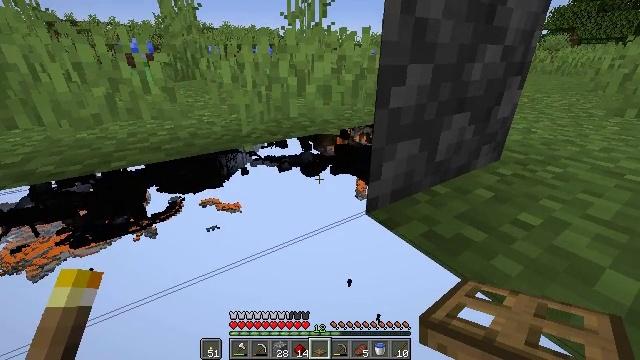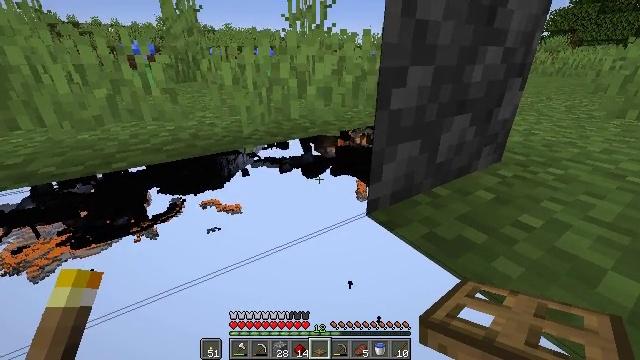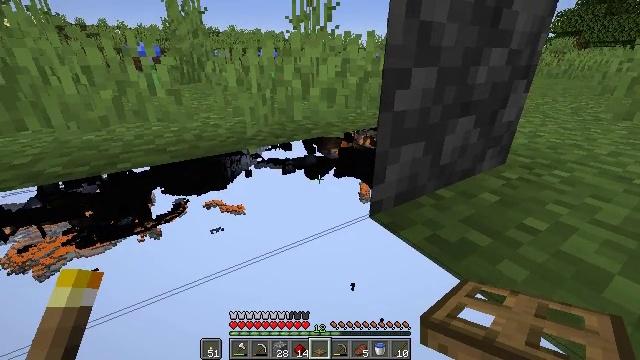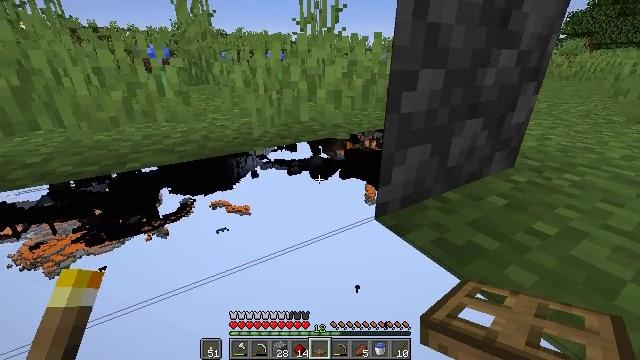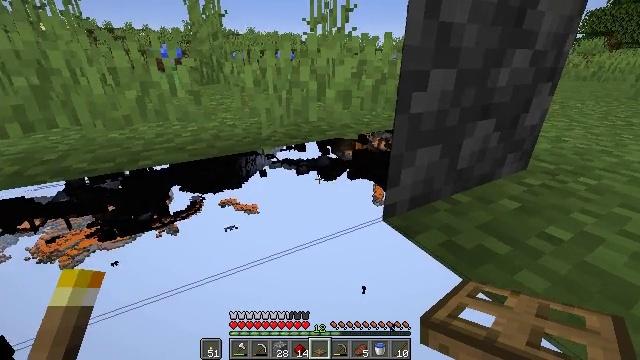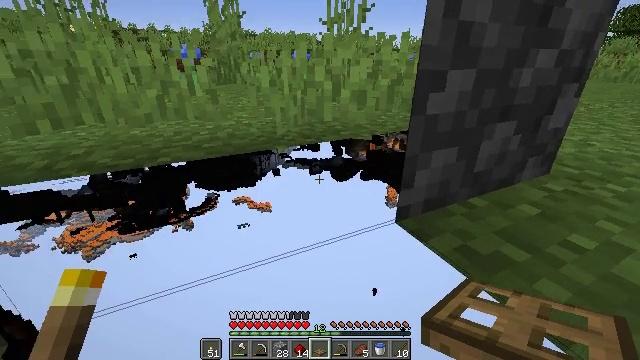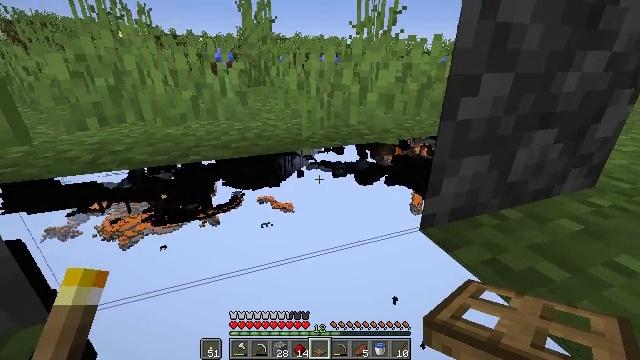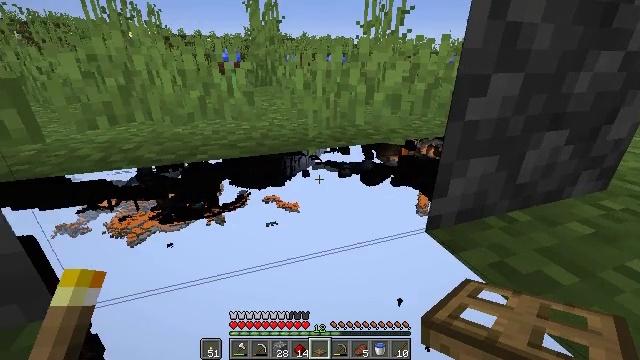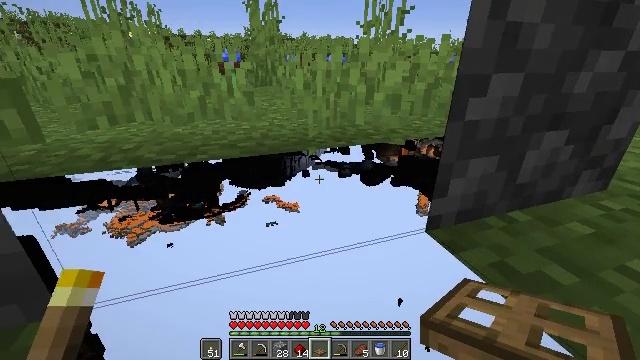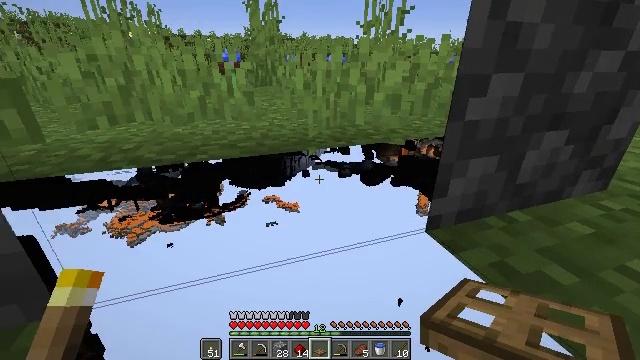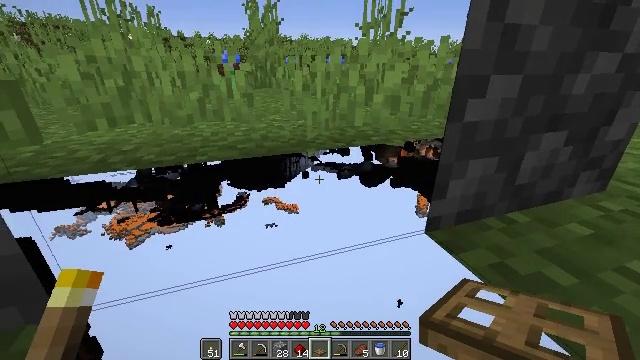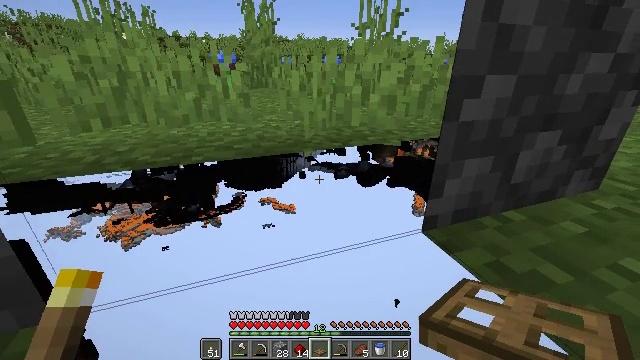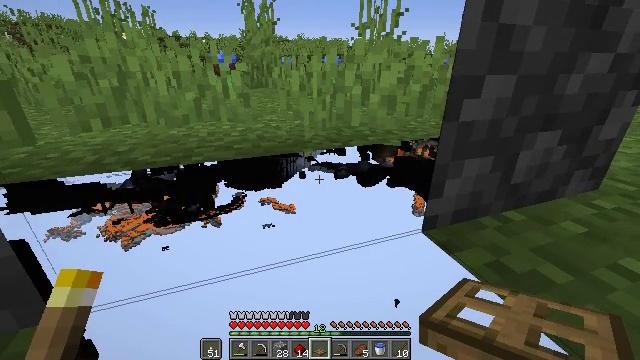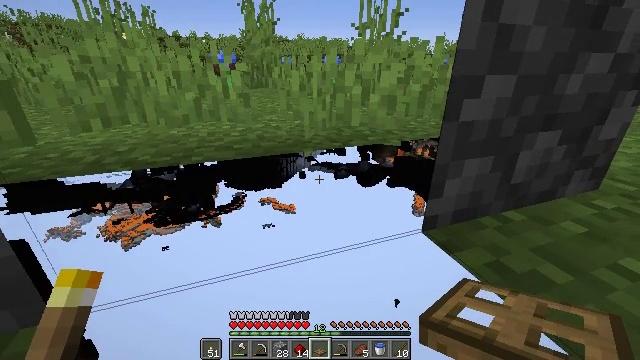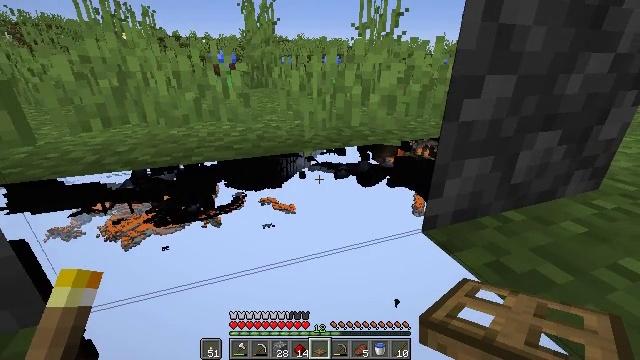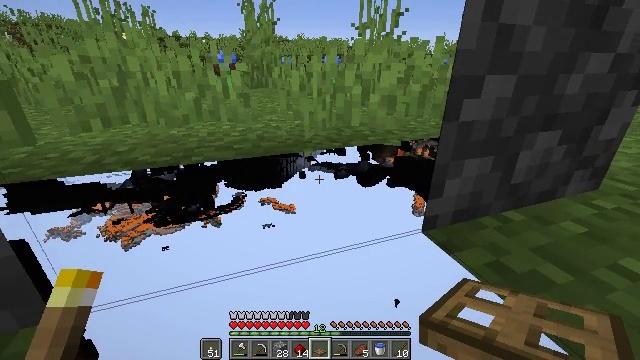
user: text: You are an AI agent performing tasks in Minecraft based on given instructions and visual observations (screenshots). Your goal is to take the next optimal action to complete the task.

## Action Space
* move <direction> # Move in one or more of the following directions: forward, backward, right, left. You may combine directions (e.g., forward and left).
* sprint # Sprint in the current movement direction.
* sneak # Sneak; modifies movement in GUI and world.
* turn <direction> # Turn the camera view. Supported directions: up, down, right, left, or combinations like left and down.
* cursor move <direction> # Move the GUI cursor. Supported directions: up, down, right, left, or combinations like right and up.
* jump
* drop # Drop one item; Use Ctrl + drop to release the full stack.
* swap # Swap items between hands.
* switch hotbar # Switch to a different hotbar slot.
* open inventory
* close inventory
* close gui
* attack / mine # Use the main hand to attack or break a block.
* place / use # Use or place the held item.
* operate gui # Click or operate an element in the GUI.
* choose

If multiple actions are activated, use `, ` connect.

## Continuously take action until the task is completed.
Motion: motion action
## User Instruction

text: Collect the composter for reuse.
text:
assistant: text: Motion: no_op
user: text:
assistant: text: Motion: no_op
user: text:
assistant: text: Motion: turn left
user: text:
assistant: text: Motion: turn left
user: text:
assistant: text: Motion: turn left
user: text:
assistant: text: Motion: turn left
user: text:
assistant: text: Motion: turn left
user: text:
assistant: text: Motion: no_op
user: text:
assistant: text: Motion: no_op
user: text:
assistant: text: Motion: no_op
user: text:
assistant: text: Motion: no_op
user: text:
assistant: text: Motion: no_op
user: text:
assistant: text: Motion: no_op
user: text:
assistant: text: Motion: no_op
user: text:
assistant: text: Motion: no_op
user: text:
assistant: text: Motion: no_op
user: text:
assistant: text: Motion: no_op
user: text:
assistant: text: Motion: no_op
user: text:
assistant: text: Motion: turn right
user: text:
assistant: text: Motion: turn right
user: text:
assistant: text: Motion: turn right
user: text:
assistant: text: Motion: no_op
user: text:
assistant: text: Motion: no_op
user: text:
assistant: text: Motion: no_op
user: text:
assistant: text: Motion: no_op
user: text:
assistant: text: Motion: no_op
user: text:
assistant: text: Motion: no_op
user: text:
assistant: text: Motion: no_op
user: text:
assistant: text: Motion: no_op
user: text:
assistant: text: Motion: no_op